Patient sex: M
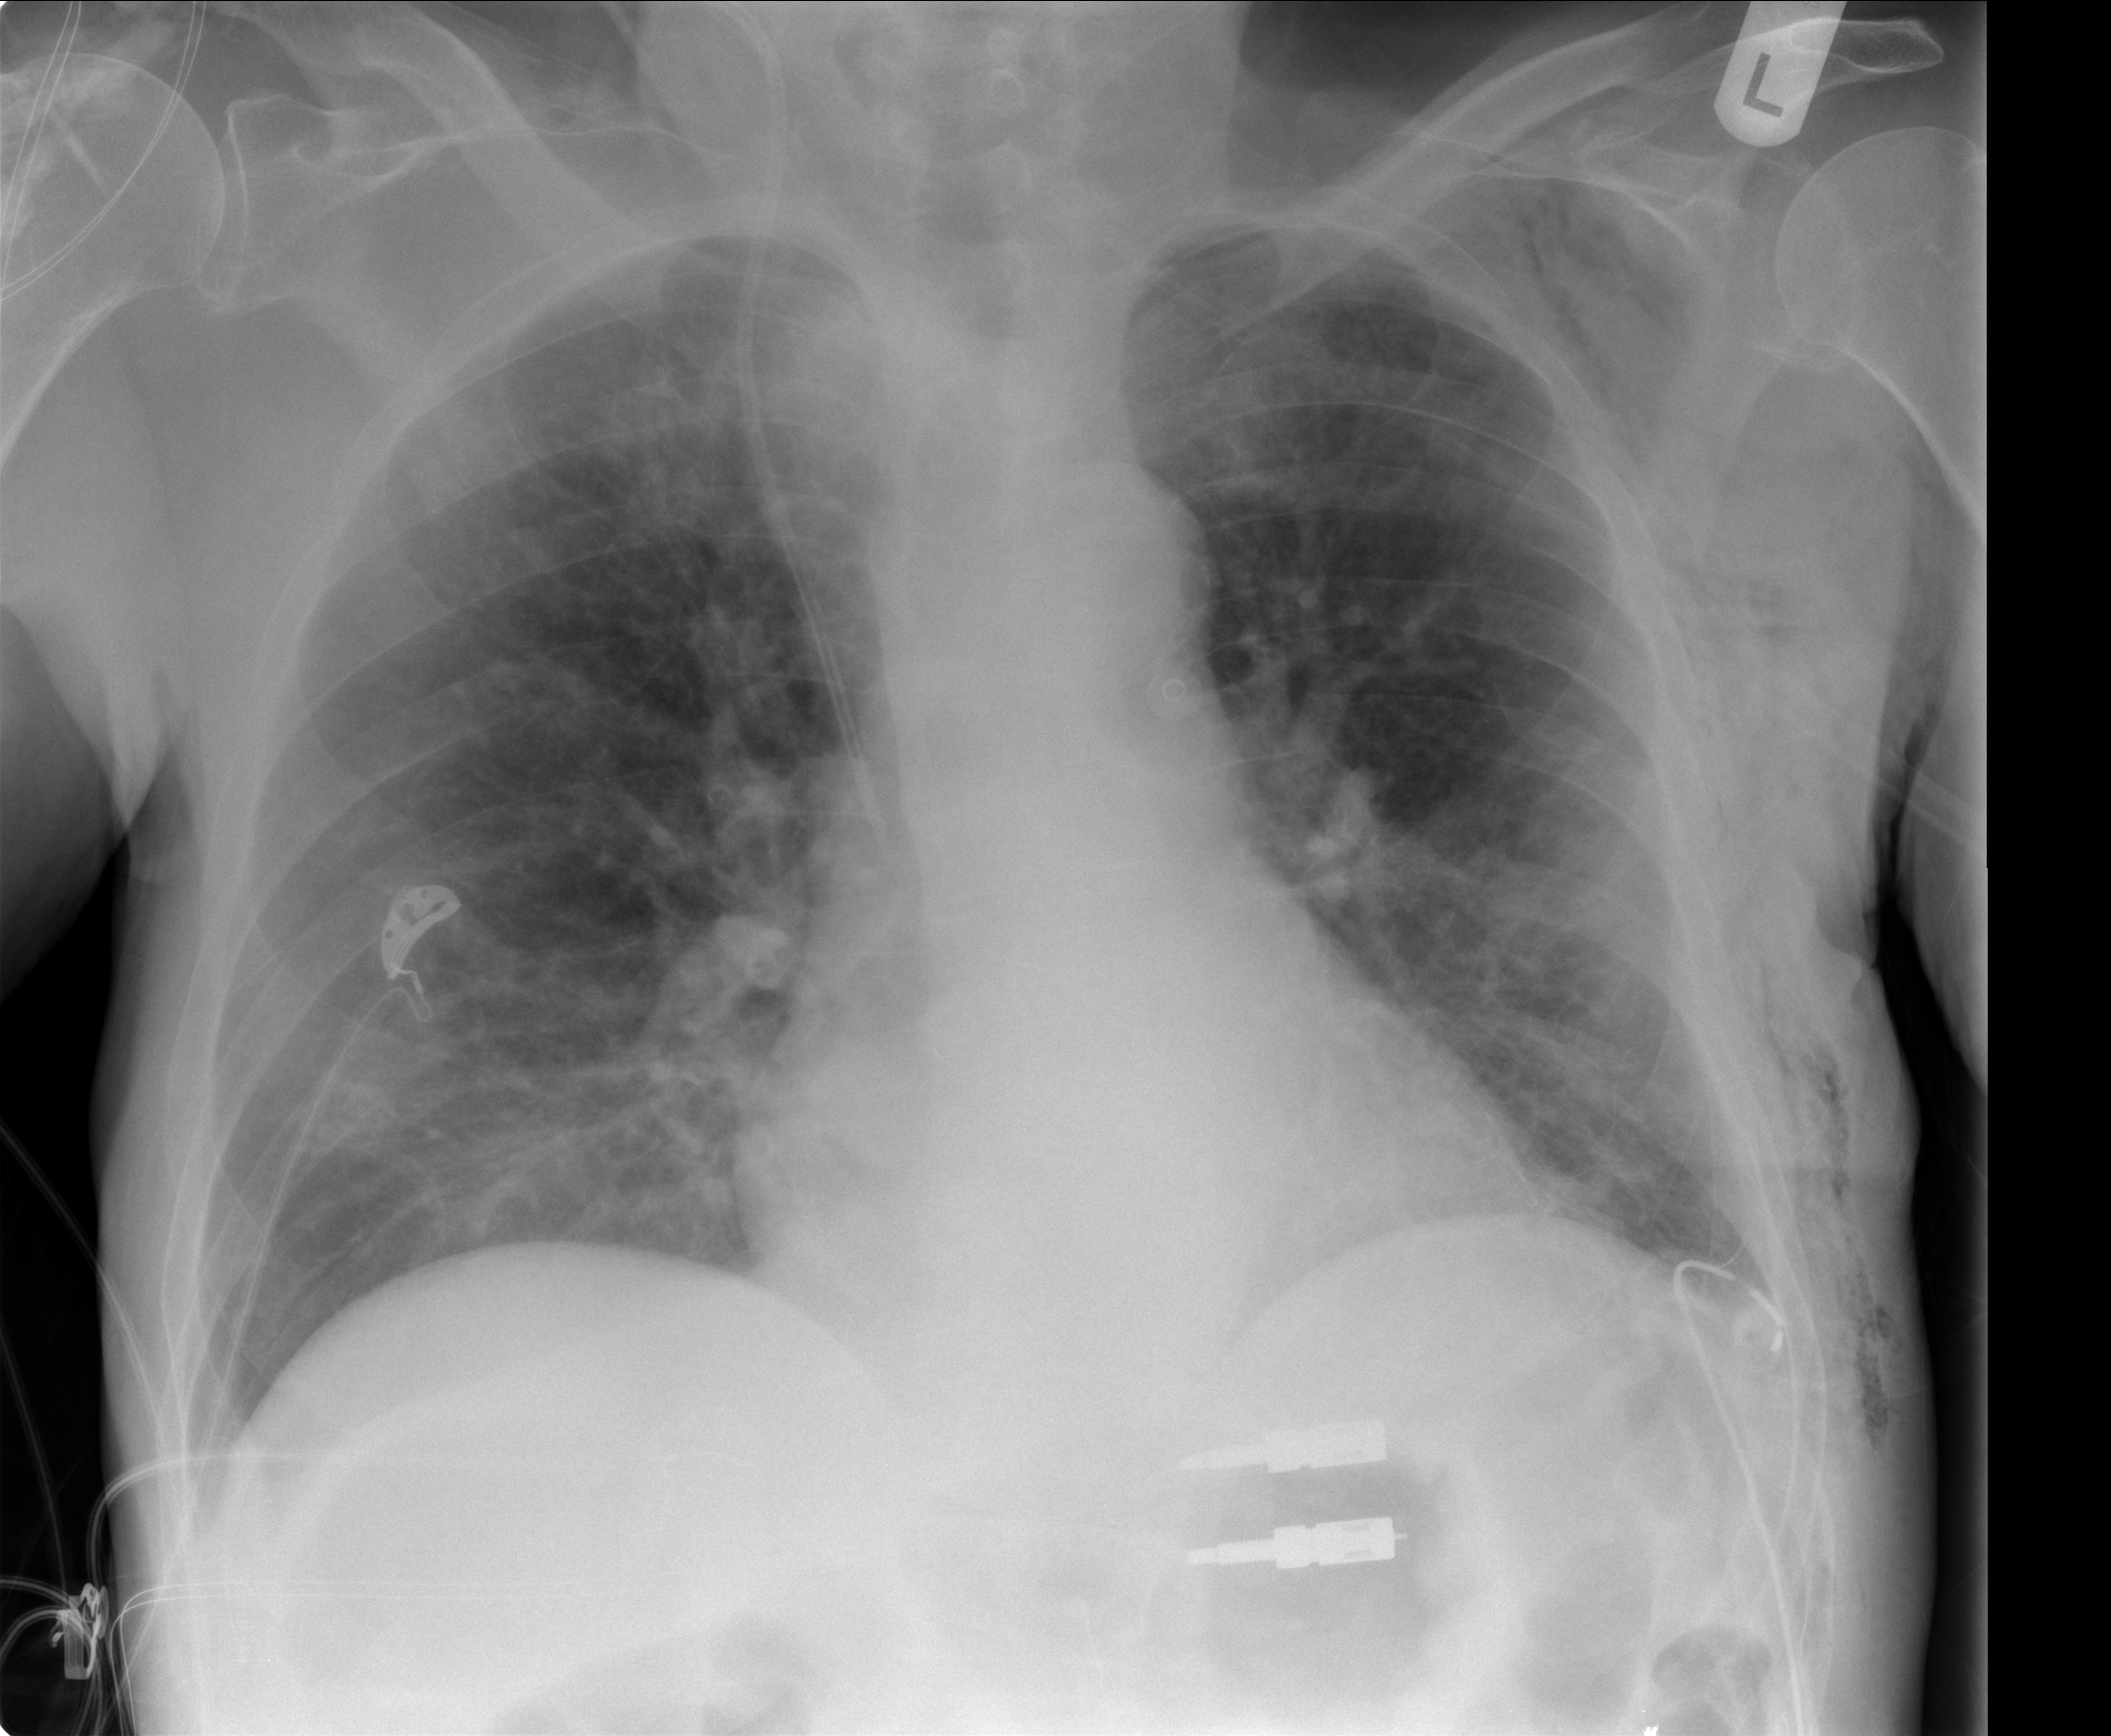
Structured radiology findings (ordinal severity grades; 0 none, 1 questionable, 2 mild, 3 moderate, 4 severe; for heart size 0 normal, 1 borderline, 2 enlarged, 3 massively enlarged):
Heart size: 0
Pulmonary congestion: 2
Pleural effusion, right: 0
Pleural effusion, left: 0
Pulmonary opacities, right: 0
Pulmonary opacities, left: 2
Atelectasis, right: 0
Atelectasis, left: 0